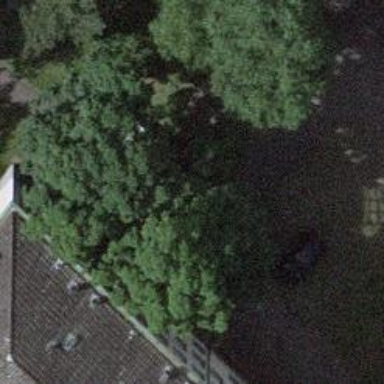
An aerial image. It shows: Bicycle parking area.